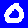
Digit: 0